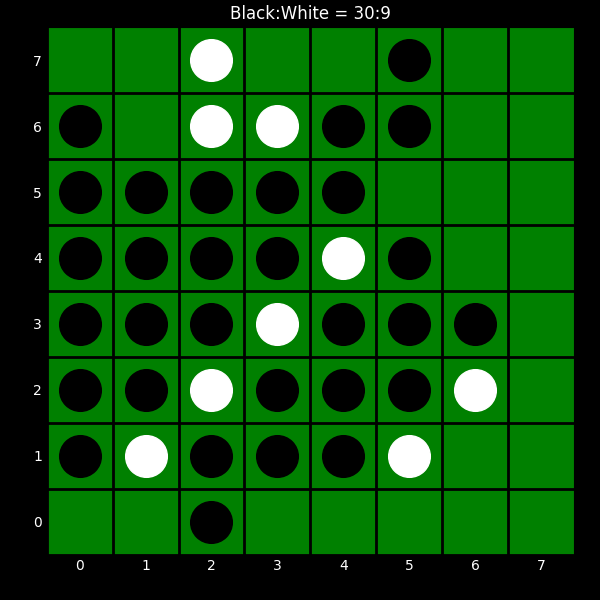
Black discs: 30
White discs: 9